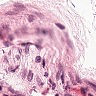
Metastatic tissue present: no